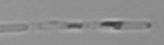
Label: Skeletonema